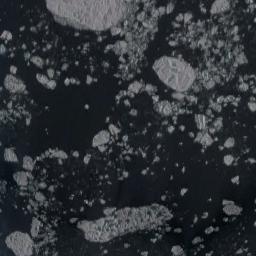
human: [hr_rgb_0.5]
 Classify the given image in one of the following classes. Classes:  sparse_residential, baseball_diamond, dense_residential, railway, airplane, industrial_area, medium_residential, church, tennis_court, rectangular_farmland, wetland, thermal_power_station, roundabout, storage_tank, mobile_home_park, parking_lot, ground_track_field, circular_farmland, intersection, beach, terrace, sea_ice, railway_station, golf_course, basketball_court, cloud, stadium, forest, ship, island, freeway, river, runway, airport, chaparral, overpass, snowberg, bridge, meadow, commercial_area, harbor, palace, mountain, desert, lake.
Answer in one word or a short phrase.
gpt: sea_ice